Chest X-ray:
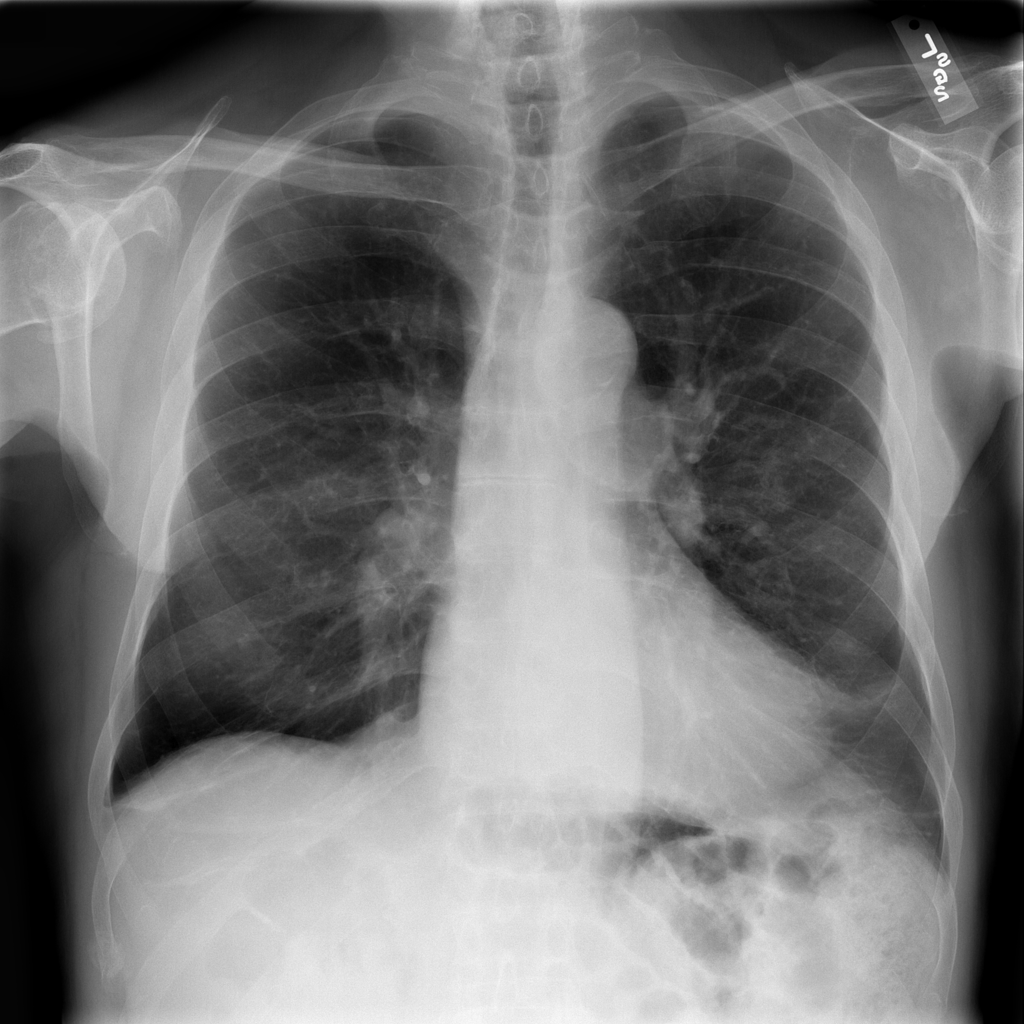
Findings: Atelectasis
No abnormal finding: no